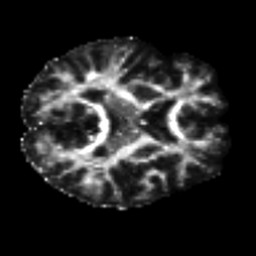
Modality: FA
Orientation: axial
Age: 40
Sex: female
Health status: healthy
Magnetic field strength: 3 T
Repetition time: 9 s
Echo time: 0.093 s